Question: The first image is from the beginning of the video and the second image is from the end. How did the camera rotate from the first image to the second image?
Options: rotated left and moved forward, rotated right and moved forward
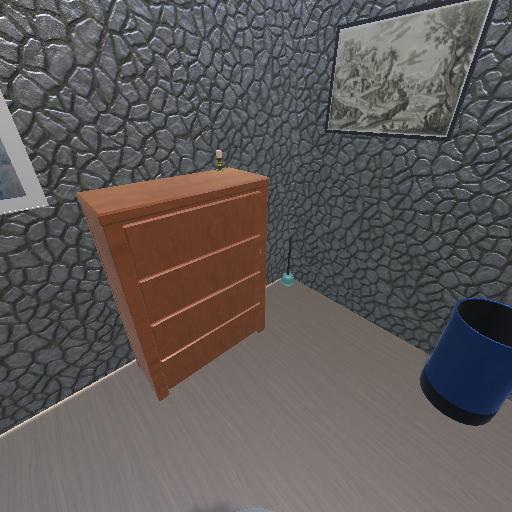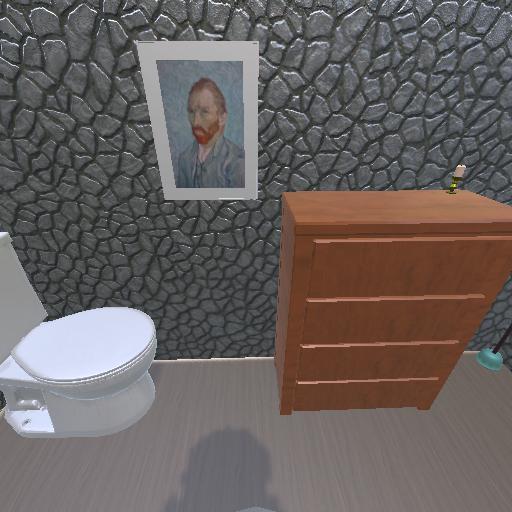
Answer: rotated left and moved forward